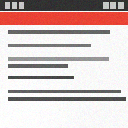
Screen state: on